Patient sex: M
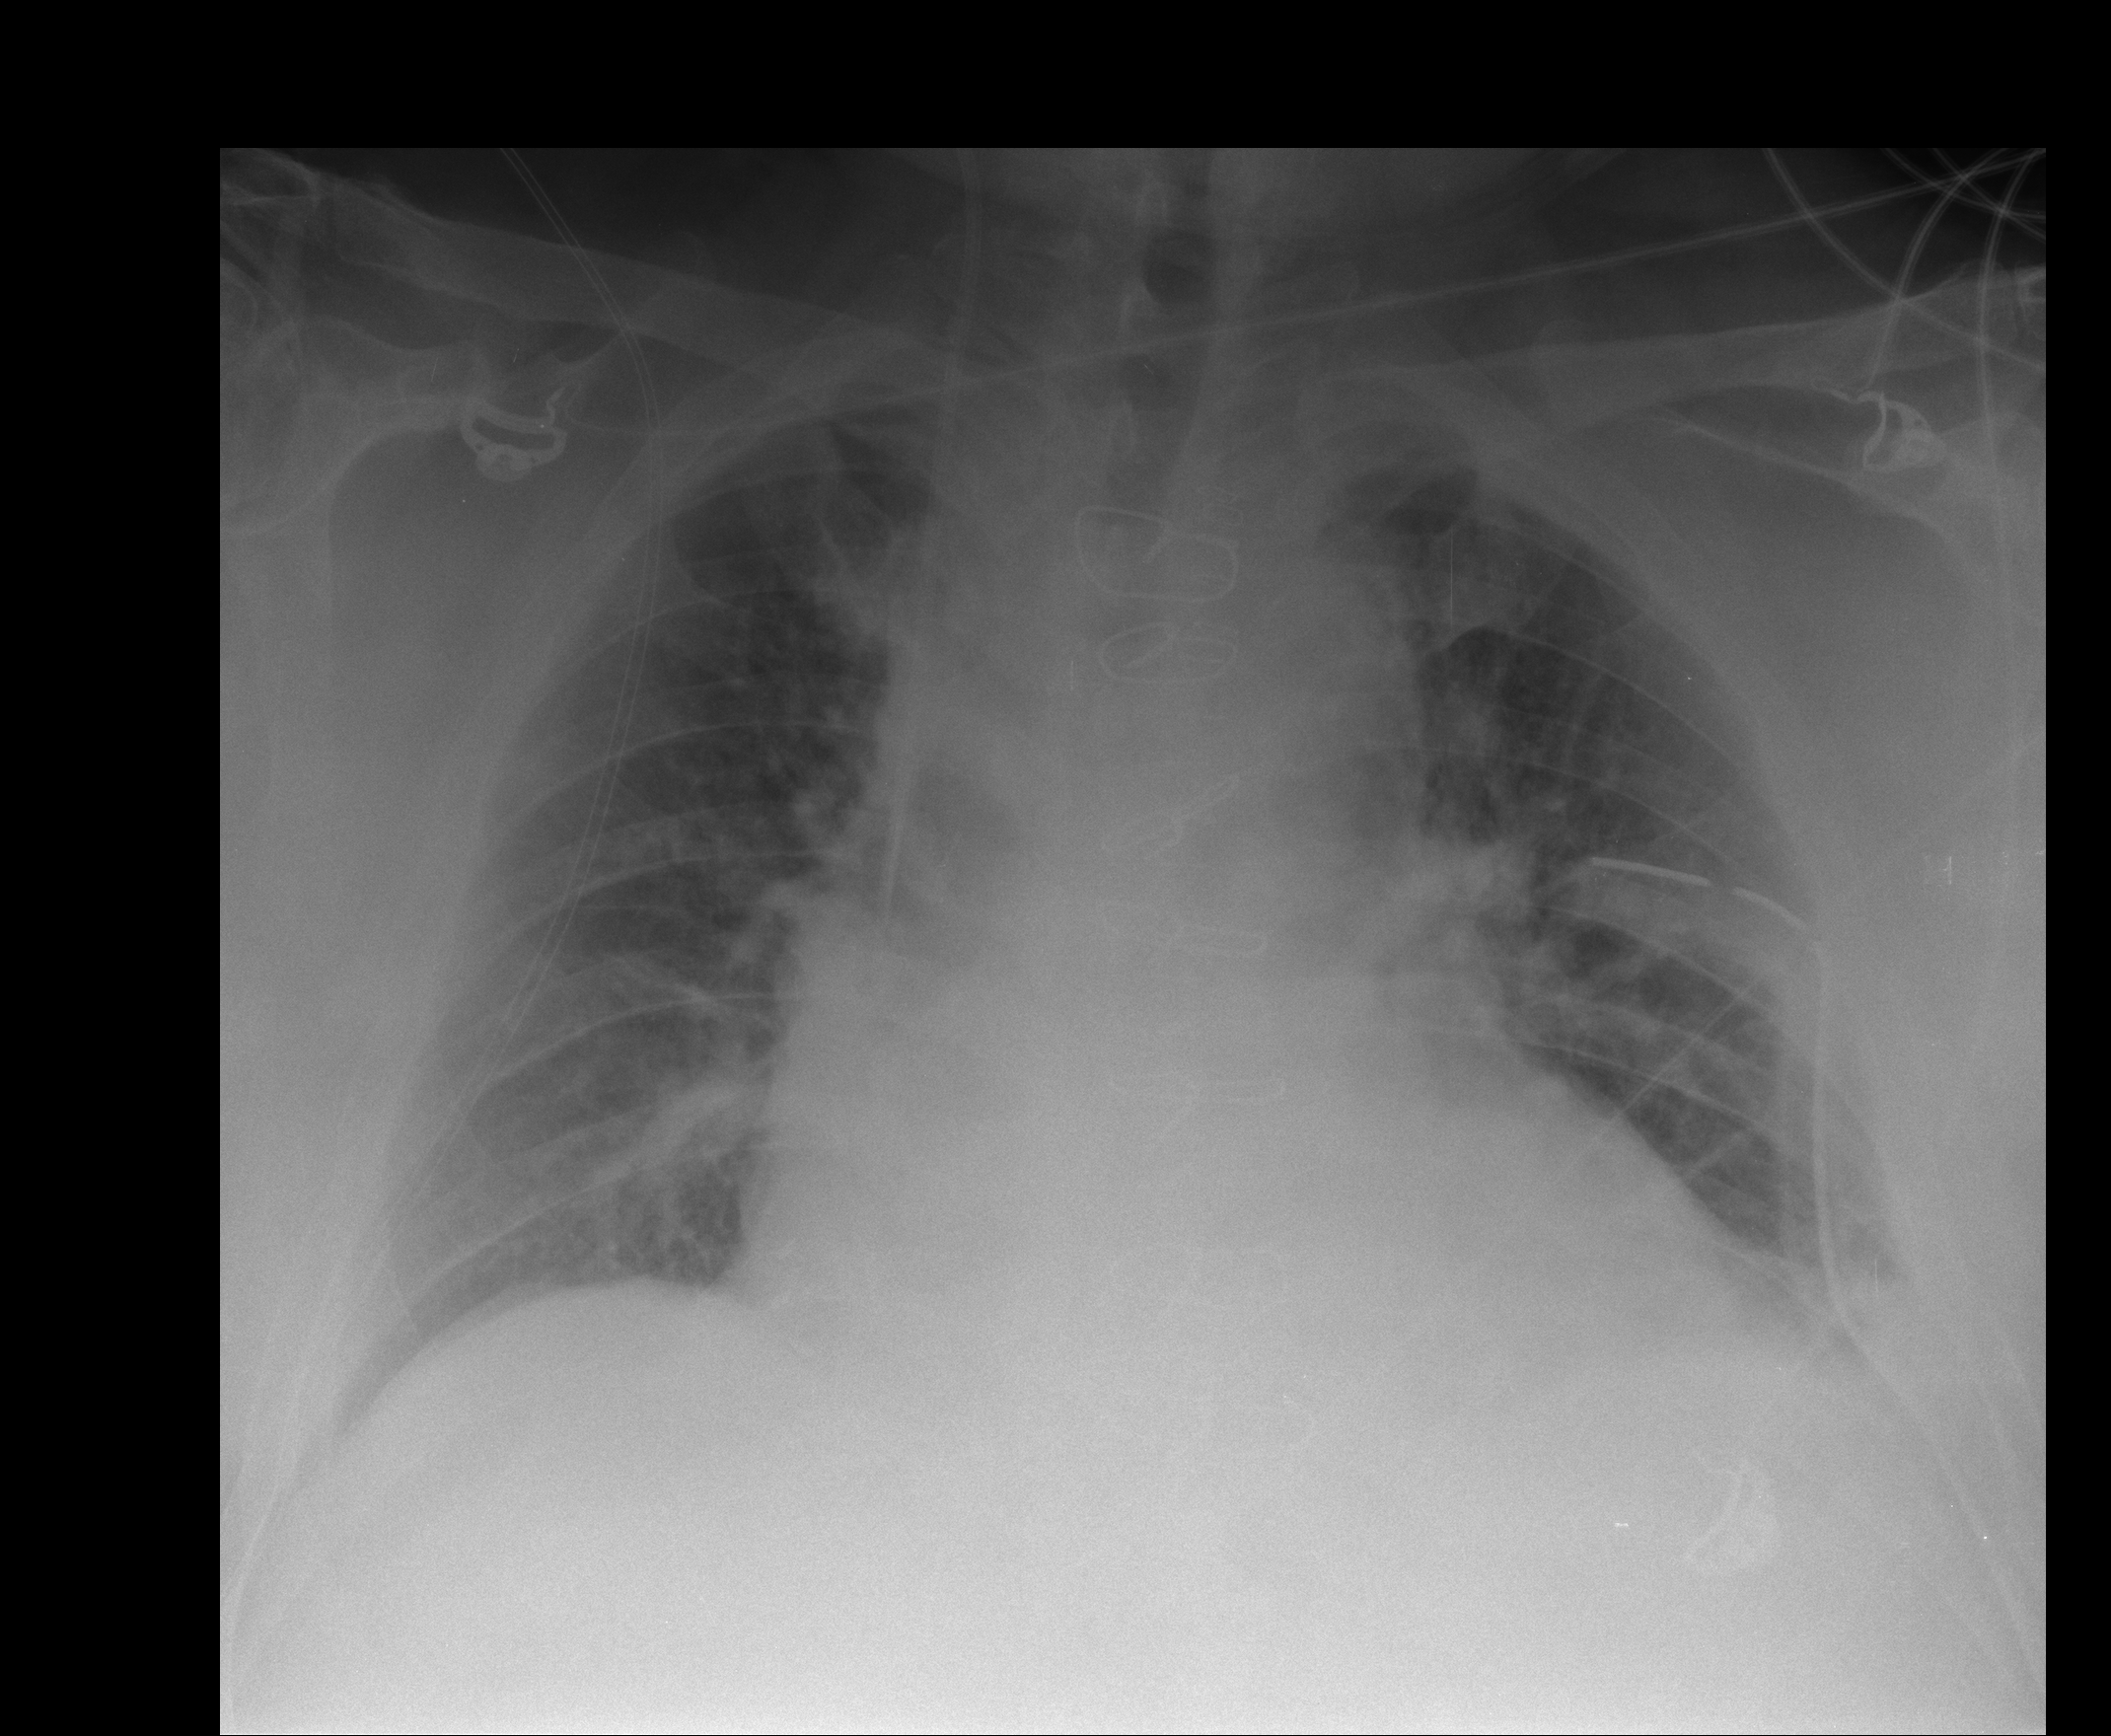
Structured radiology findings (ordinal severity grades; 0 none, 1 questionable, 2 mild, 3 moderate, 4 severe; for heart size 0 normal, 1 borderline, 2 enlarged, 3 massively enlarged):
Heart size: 2
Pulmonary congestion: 3
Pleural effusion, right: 0
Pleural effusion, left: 1
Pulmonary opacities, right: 0
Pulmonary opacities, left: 0
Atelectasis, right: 2
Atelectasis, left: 2